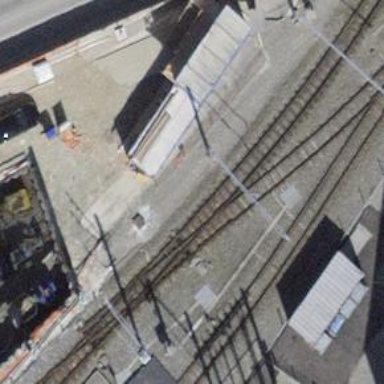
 electrified with contact line. The railway block is identified as W8."